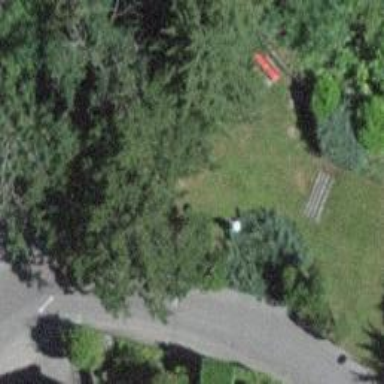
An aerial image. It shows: Playground area for leisure activities on the land.